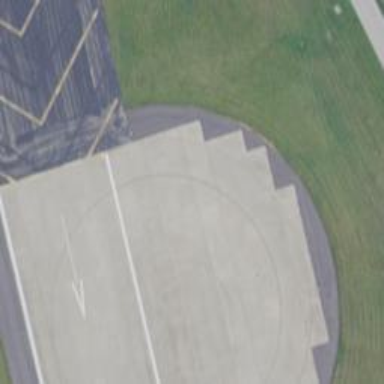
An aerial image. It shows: View of taxiway at the airport.